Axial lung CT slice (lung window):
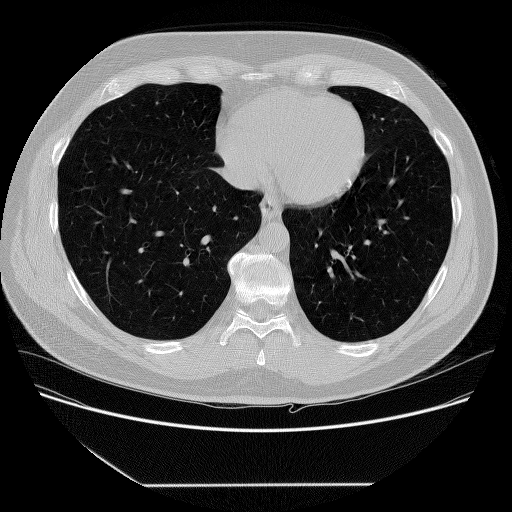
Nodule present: no